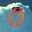
Label: 0